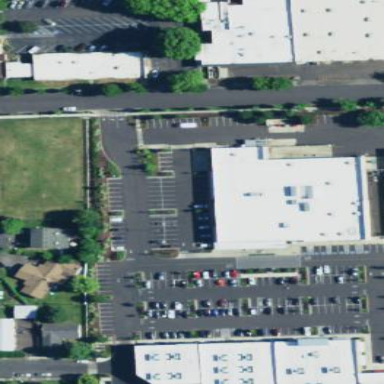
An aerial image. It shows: Supermarket building.